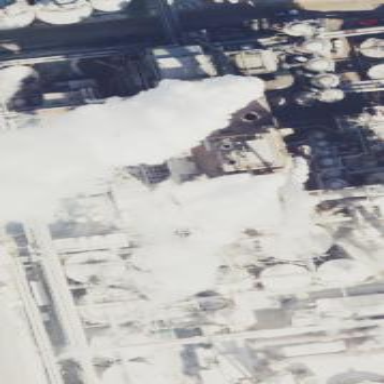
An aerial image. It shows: Power plant.